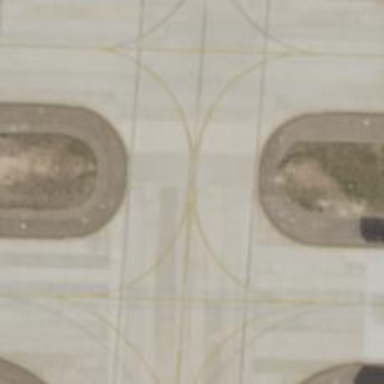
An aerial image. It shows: View of taxiway at the airport.